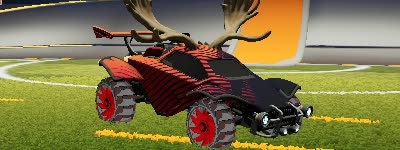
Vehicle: octane